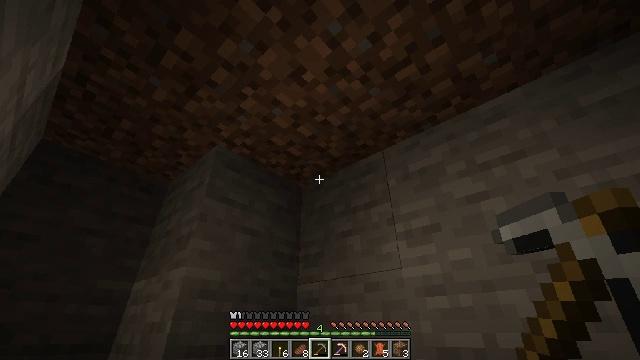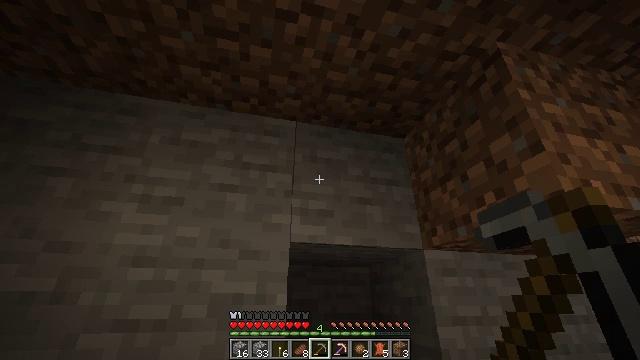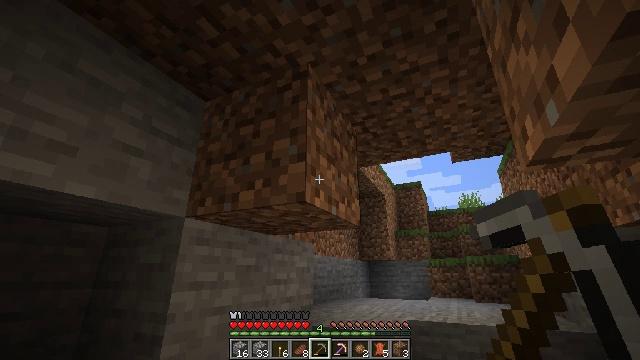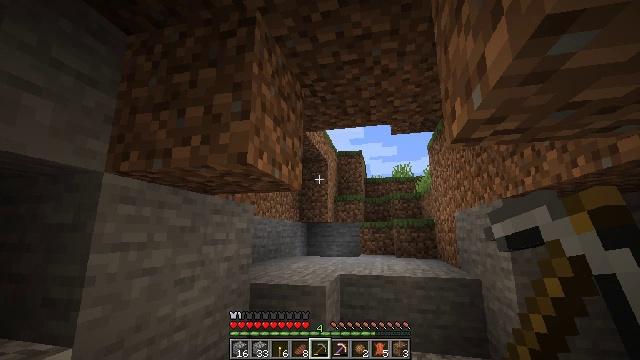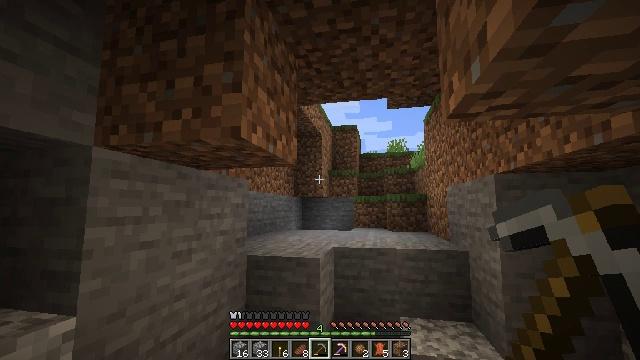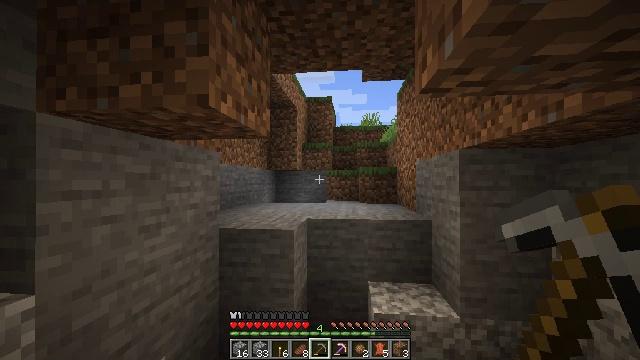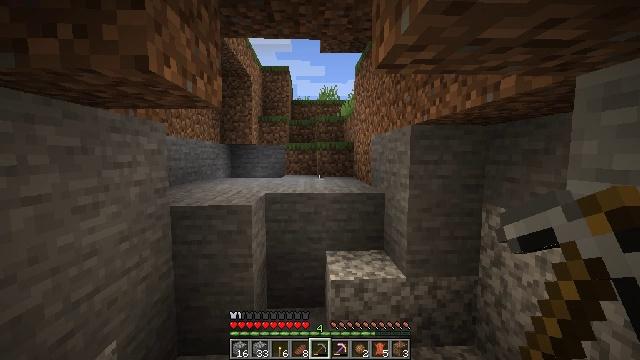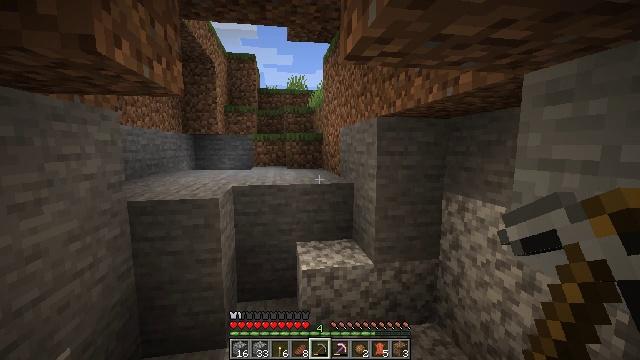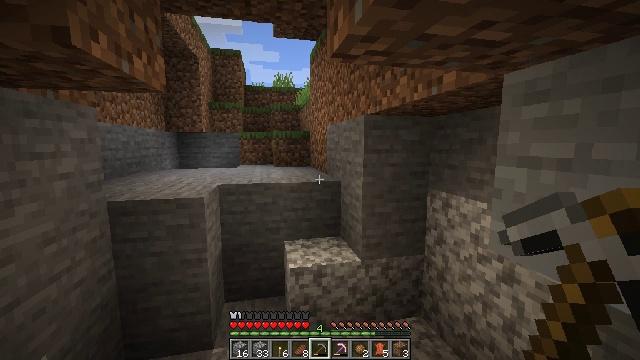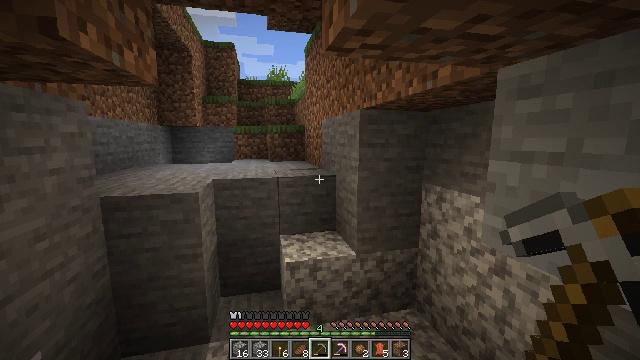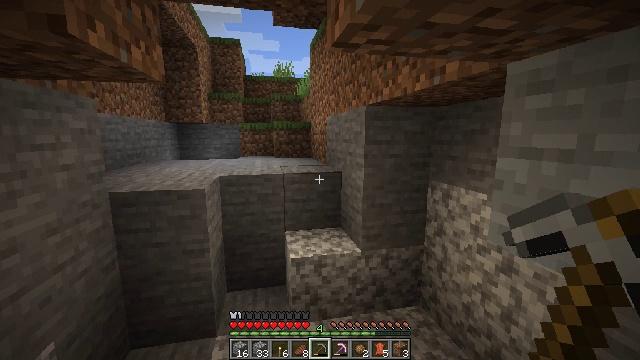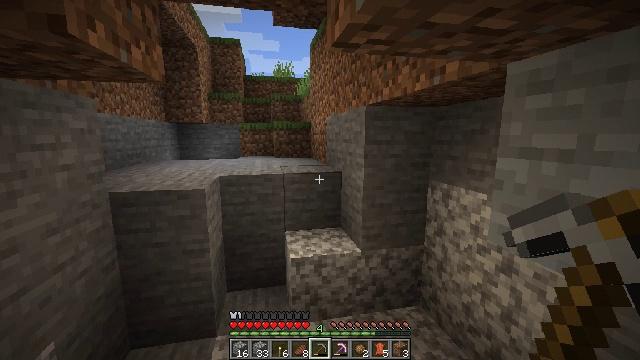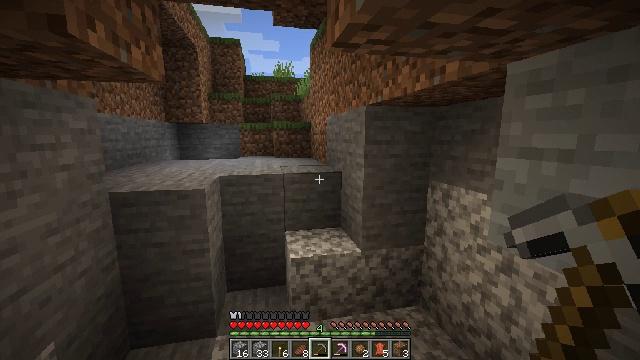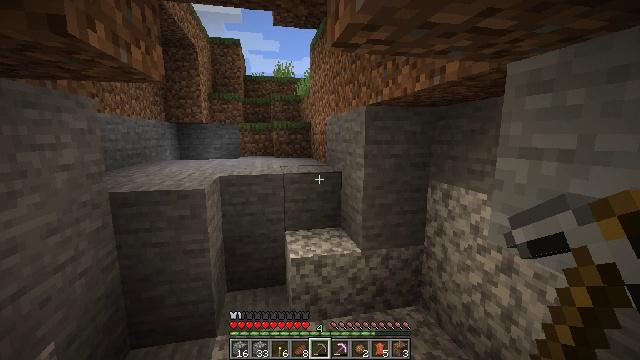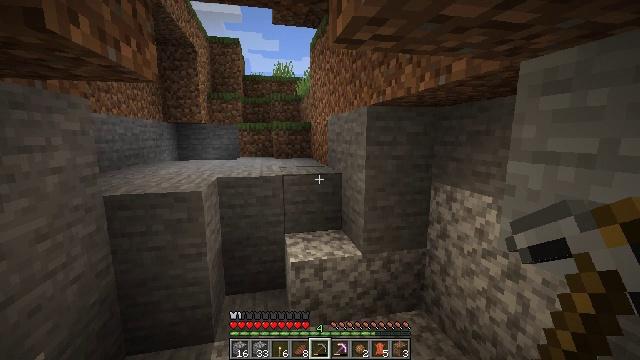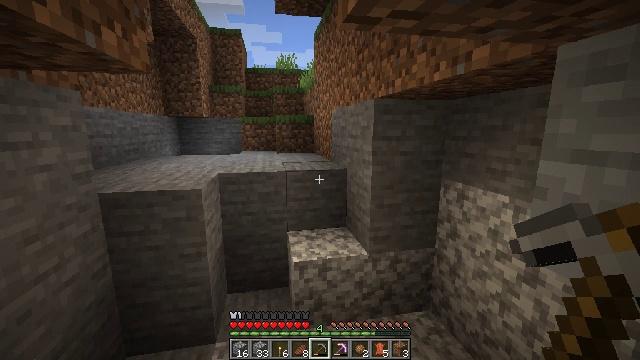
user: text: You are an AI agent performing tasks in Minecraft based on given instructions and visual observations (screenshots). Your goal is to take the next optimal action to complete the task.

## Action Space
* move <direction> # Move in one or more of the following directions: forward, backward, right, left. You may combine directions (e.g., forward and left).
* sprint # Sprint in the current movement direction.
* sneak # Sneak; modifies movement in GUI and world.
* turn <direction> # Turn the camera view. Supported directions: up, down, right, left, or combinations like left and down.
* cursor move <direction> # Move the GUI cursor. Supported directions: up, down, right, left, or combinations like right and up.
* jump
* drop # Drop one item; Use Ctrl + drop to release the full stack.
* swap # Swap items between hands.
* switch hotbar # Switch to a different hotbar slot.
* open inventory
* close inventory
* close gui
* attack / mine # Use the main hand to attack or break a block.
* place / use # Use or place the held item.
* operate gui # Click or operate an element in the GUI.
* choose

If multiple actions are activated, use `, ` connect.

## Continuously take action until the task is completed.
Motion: motion action
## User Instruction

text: Gather grass by holding the left mouse button.
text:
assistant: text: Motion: turn right and down
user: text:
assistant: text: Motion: turn right and down
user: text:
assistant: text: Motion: turn right and down
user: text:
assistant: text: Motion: turn right and down
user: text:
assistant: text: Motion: turn right and down
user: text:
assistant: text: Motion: turn right and down
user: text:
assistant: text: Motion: turn right and down
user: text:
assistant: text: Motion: turn right
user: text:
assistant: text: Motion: turn right and down
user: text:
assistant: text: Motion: turn left
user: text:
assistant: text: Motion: no_op
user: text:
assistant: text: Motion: no_op
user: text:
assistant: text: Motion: no_op
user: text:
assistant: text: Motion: move forward
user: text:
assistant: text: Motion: move forward, turn down
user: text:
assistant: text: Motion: move forward, turn left and down
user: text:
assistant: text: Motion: move forward, turn left and down
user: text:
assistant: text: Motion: move forward, turn down
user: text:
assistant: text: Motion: move forward, jump
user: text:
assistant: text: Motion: move forward, jump
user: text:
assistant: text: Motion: move forward, turn right and down, jump
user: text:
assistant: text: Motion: move forward, turn right and down, jump
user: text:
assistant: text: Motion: move forward, turn right and down, jump
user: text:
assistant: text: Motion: move forward, turn right and down, jump
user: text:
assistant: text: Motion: turn right, jump
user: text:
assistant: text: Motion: no_op
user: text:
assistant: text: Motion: no_op
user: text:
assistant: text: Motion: no_op
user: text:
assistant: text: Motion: no_op
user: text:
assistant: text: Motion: no_op